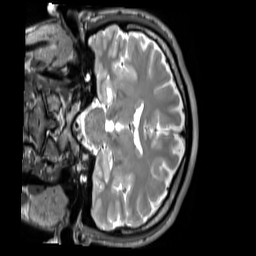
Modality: T2w
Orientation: coronal
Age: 23
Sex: male
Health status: ill
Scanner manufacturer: siemens
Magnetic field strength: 3 T
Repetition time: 2.8 s
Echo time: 0.326 s